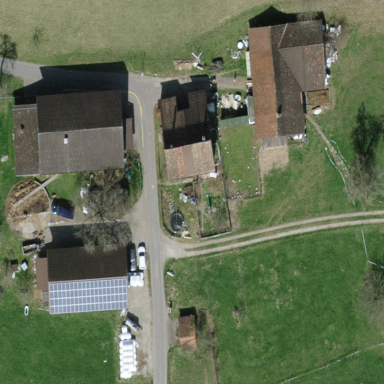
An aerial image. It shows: Farmyard area.